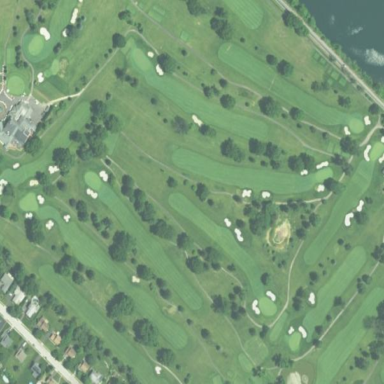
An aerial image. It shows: Golf course.